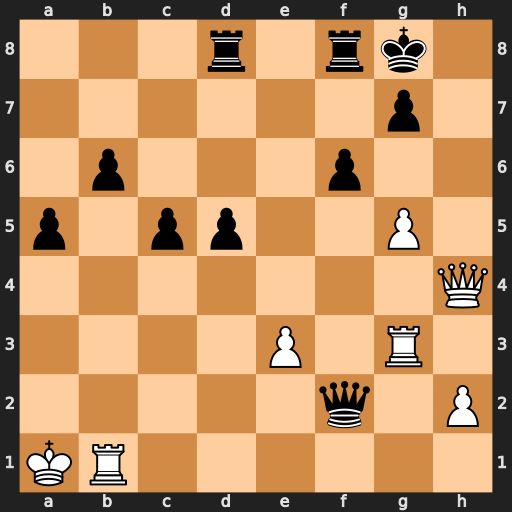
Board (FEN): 3r1rk1/6p1/1p3p2/p1pp2P1/7Q/4P1R1/5q1P/KR6
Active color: w
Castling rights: -
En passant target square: -
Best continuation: g6 Rfe8 Qh7+ Kf8 Qh8+ Ke7 Qxg7+